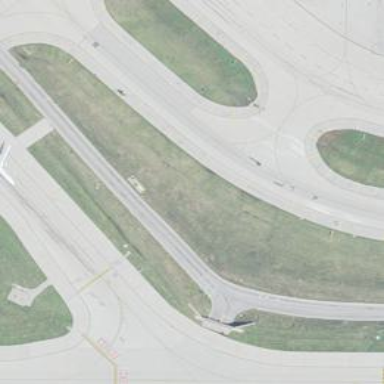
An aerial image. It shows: View of taxiway at the airport.